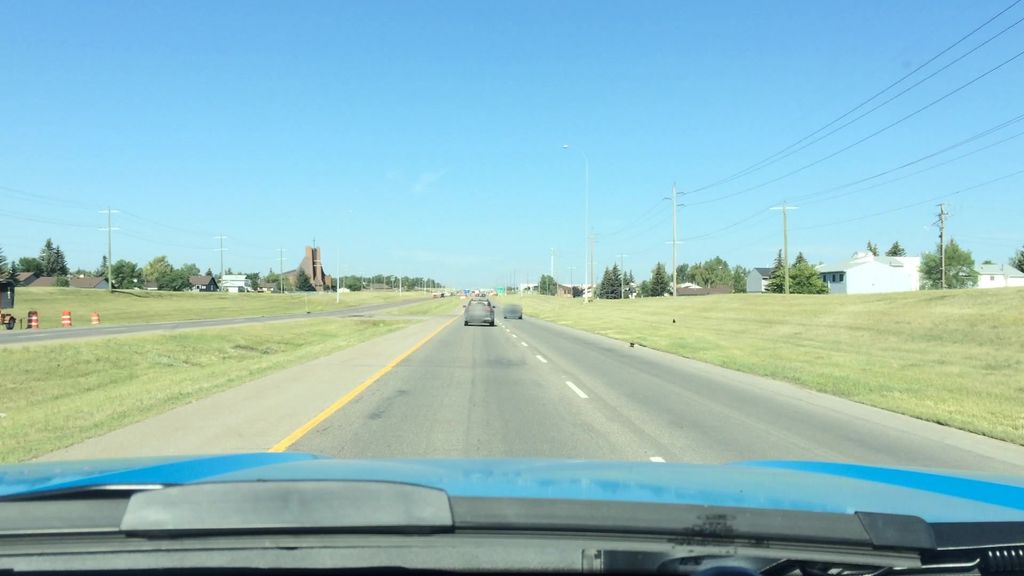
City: calgary